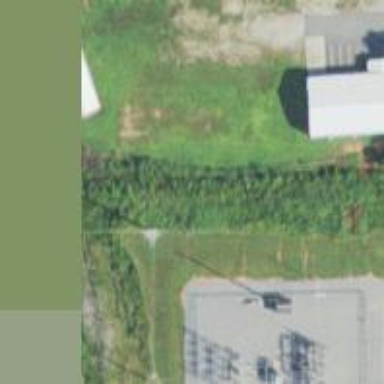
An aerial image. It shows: Power pole.